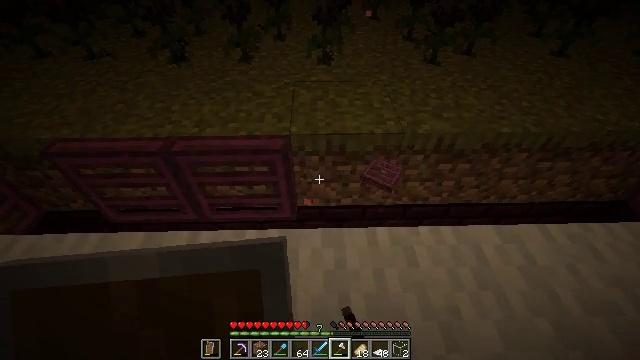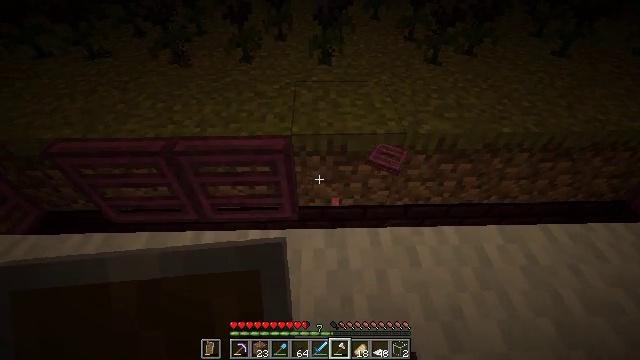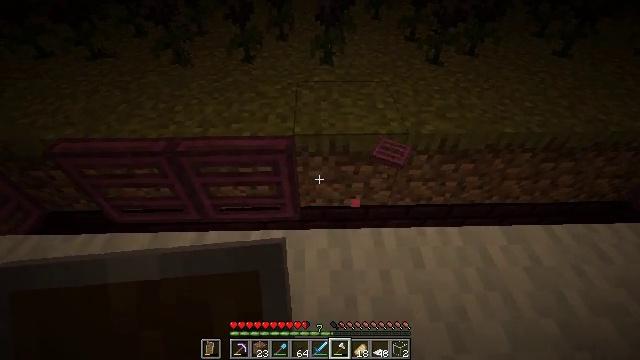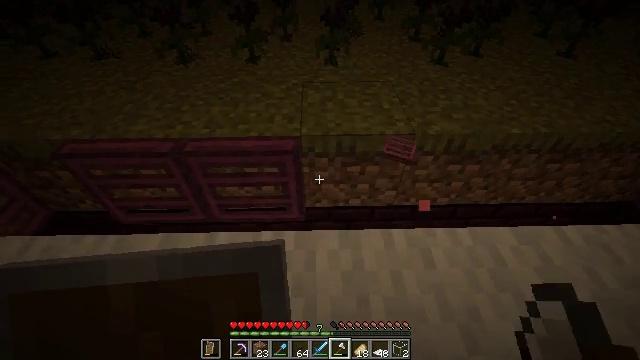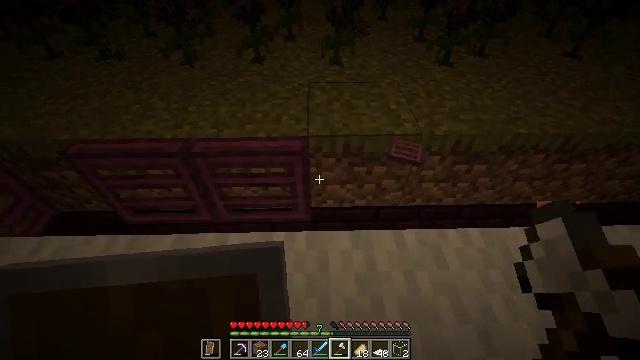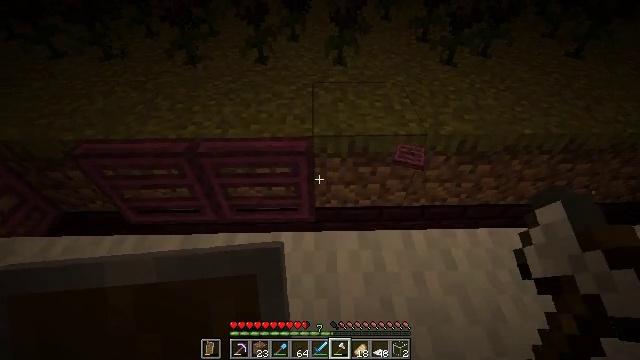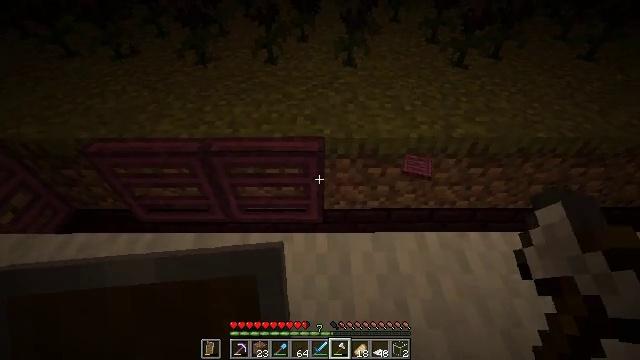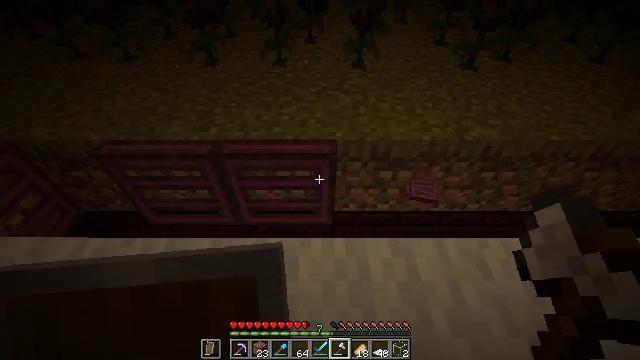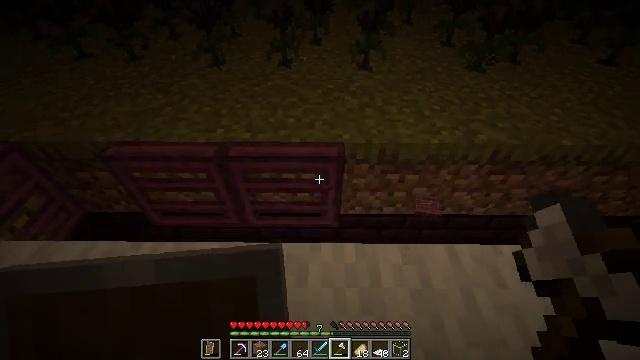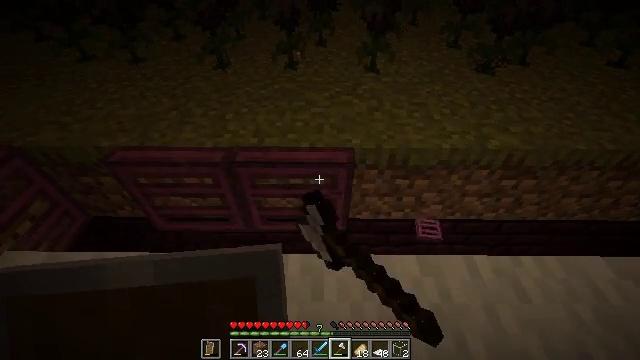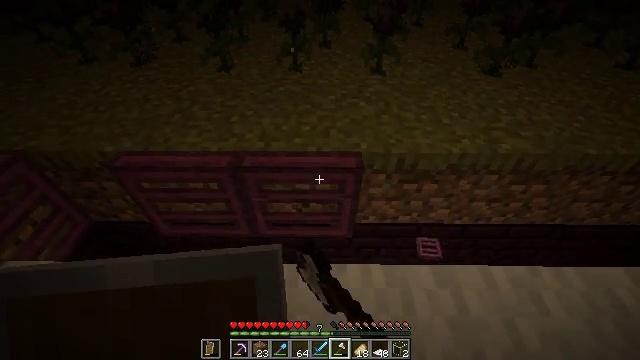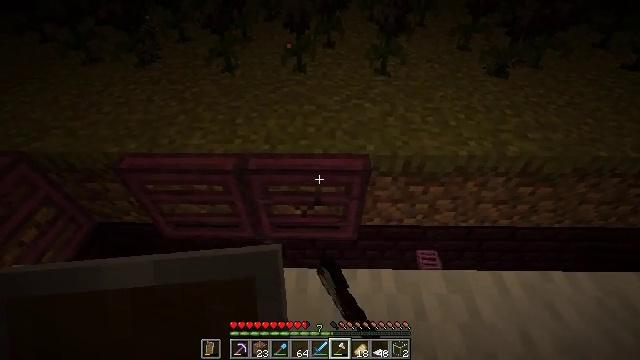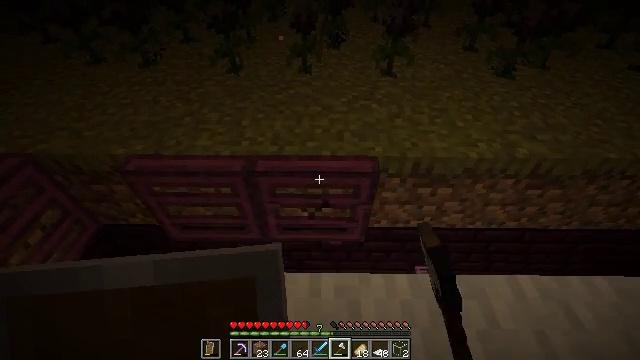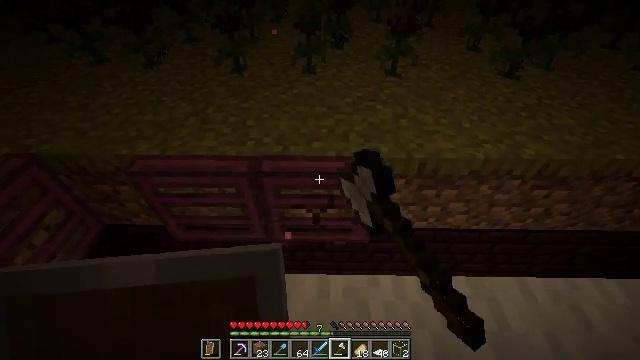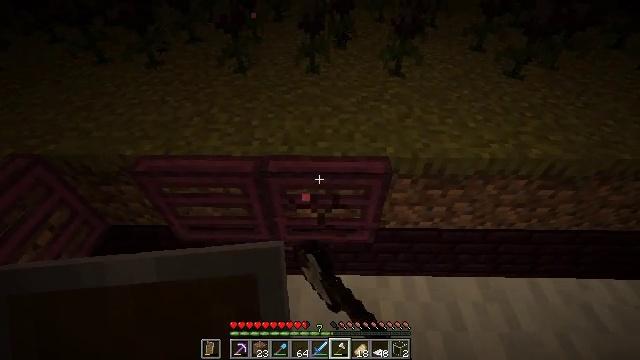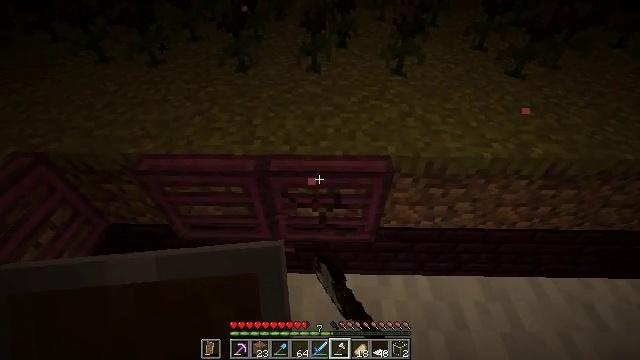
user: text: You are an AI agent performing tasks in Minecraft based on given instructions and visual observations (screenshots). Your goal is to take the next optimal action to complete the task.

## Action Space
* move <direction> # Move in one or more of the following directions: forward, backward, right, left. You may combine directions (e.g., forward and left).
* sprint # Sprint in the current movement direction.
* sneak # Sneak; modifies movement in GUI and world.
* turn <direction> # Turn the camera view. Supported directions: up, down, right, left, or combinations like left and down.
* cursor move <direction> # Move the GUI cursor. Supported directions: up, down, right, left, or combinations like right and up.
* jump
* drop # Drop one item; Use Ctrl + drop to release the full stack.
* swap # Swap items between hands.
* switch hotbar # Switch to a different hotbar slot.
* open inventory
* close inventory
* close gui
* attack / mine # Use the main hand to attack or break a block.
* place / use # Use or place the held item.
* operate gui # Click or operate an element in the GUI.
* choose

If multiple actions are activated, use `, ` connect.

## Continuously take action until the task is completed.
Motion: motion action
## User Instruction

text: Attack the crimson trapdoor to break it.
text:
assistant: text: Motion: move left, sneak
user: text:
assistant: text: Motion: move left, sneak
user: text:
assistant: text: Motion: move left, sneak
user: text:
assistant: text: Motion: move left, sneak
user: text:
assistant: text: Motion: move left, sneak
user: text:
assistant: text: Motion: move left, sneak, turn left
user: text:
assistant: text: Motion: move forward and move left, sneak
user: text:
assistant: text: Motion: move forward and move left, sneak, attack / mine
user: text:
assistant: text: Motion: move forward and move left, sneak, attack / mine
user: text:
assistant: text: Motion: move forward and move left, sneak, attack / mine
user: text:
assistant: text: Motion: move left, sneak, attack / mine
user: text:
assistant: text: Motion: move left, sneak, attack / mine
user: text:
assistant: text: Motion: sneak, attack / mine
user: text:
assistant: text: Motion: sneak, attack / mine
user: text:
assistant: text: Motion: sneak, attack / mine
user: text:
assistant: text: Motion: sneak, attack / mine
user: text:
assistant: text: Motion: sneak, attack / mine
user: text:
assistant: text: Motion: sneak, attack / mine
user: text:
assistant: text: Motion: sneak, attack / mine
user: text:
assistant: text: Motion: sneak, attack / mine
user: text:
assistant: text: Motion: sneak, attack / mine
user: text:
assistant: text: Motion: move left, sneak, attack / mine
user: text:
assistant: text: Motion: move left, sneak, attack / mine
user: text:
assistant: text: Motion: move left, sneak, turn left, attack / mine
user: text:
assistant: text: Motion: move left, sneak, turn left, attack / mine
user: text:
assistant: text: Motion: sneak, turn left, attack / mine
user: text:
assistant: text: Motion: sneak, turn left, attack / mine
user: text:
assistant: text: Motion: sneak, attack / mine
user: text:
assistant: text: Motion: sneak, attack / mine
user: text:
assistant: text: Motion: sneak, turn left, attack / mine